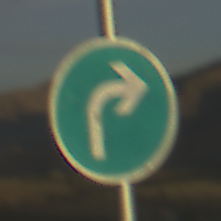
Verkehrszeichen: VorgeschriebeneFahrtrichtungRechts
Umgebung: Outdoor, Nature
Tageszeit: SunriseSunset
Wetter: PartlyCloudy
Licht: Natural
Jahreszeit: NotSpecified
Kontrast: HighContrast